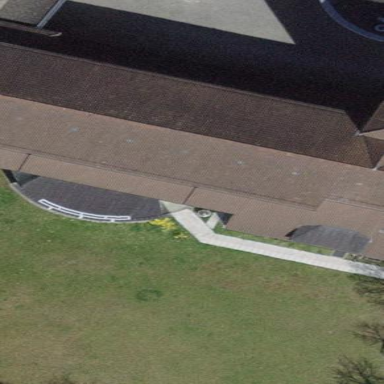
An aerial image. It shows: Church which is place of worship.